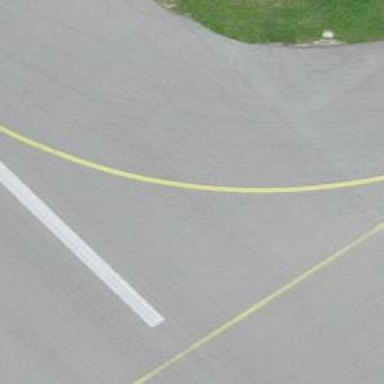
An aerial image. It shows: View of taxiway at the airport.